Question: I have picture (particle picture, not moving, just single png), I preapared on photoshop, when
On Android device, when you click the screen particle picture shows up, it is a bitmap on a sufraceview (drawed by OnDraw method), but it is terribly losing its quality
Any suggestions (See the test photoshop image and real screenshot from device) ?
Thanks

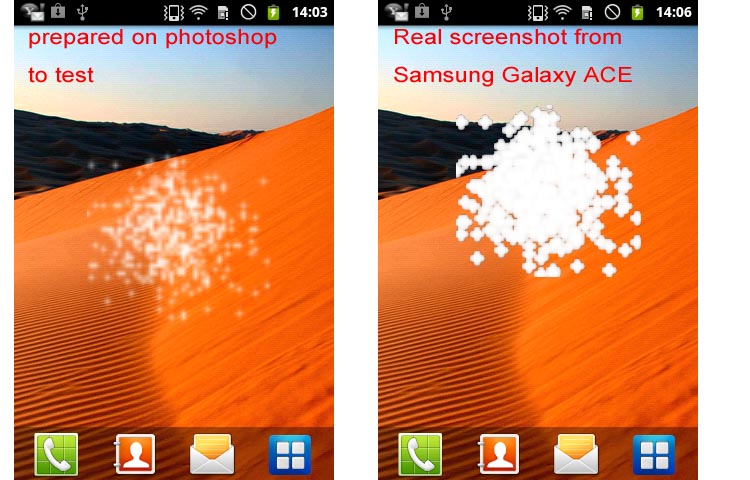
Answer: Save the png with high quality(24)